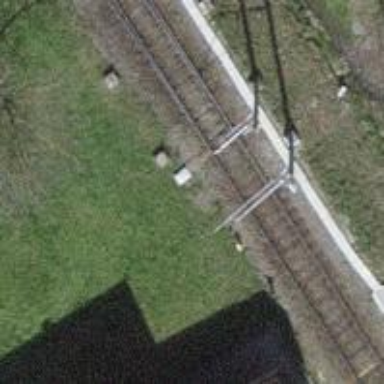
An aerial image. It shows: Railway switch.